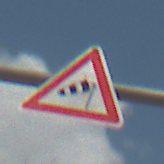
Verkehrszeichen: SeitenwindVonRechts
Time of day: Midday
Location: Outdoor (Suburban)
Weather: PartlyCloudy
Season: NotSpecified
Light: Natural